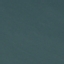
Label: SeaLake